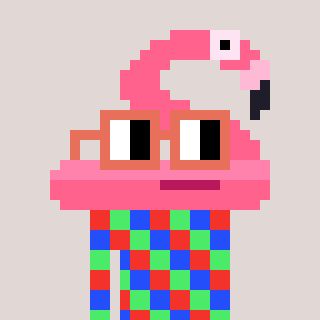
a pixel art character with square orange glasses, a flamingo-shaped head and a bluegrey-colored body on a warm background